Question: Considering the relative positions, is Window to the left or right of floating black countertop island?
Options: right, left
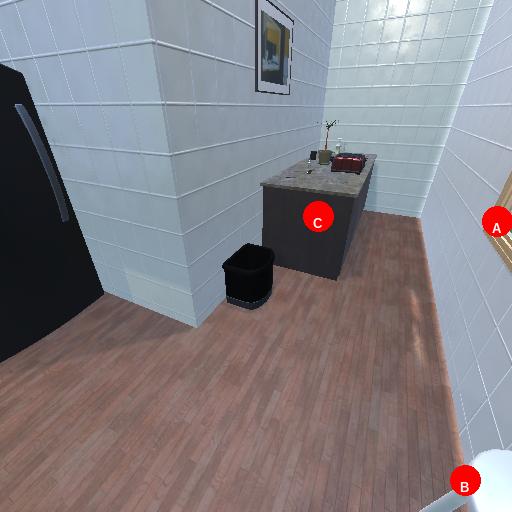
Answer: right